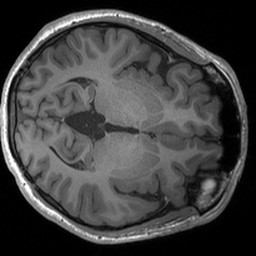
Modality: T1w
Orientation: axial
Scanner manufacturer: siemens
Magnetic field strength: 3 T
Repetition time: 1.54 s
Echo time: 0.00234 s